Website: apple
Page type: address-validator
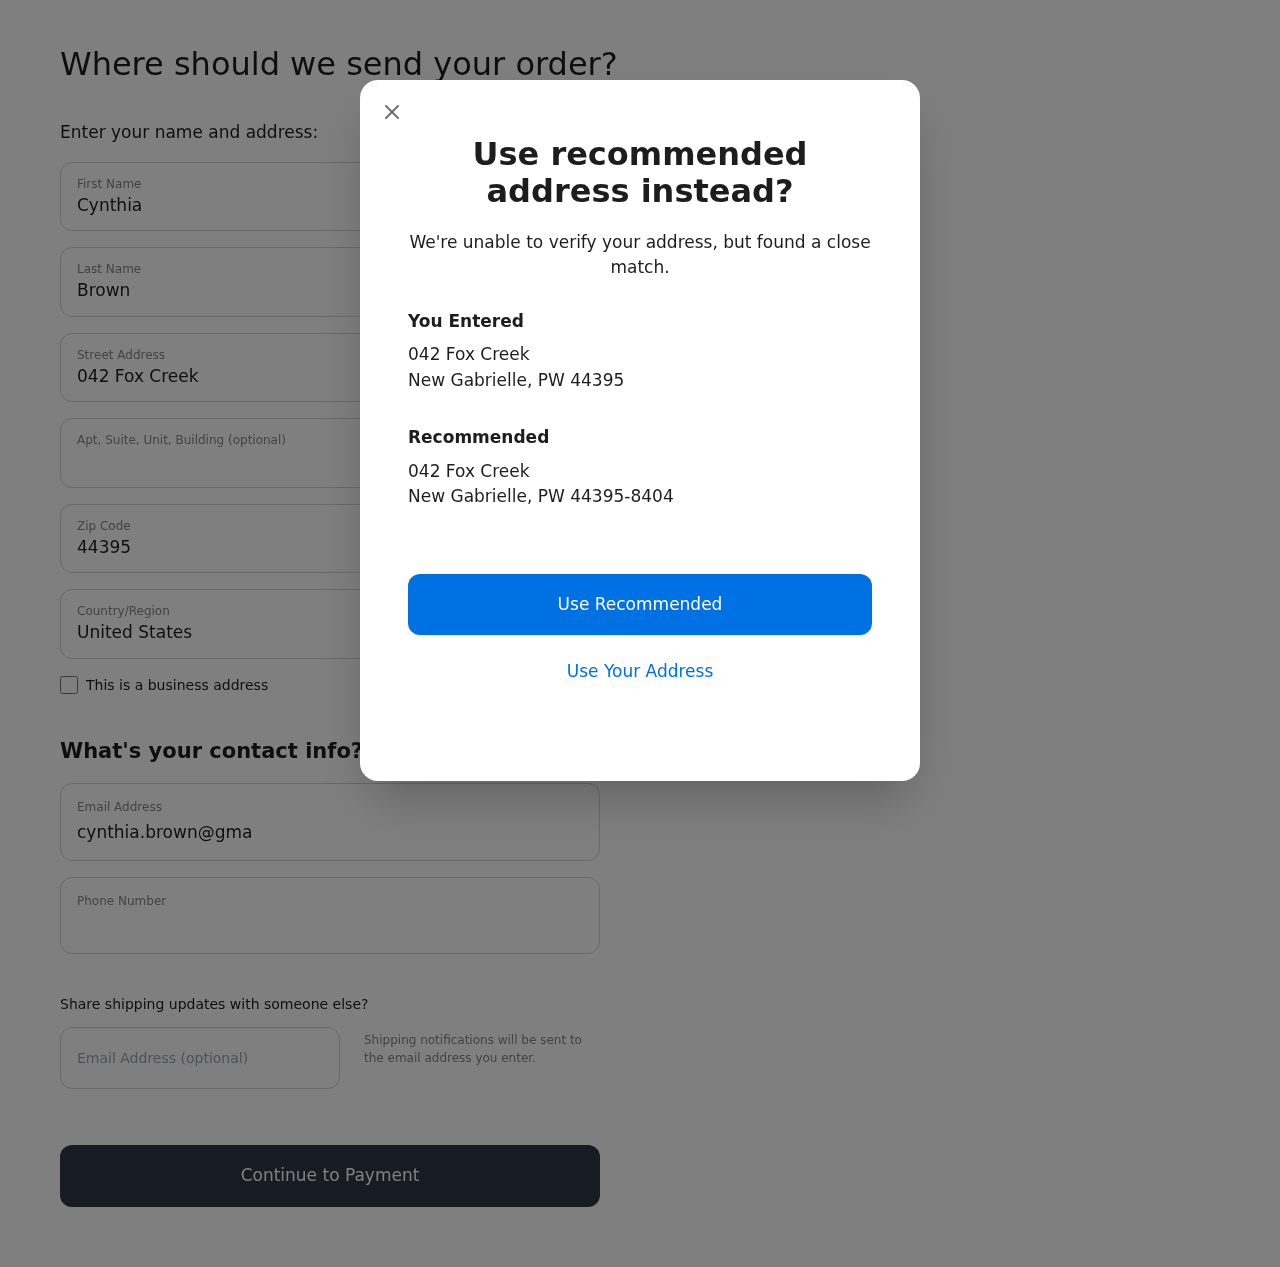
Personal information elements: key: PII_CITY
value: New Gabrielle
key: PII_COUNTRY
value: United States
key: PII_EMAIL
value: cynthia.brown@gmail.com
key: PII_FIRSTNAME
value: Cynthia
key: PII_GIFT_EMAIL
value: dphelps@hotmail.com
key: PII_LASTNAME
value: Brown
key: PII_PHONE
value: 5563761361
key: PII_POSTCODE
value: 44395
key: PII_POSTCODE_FULL
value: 44395-8404
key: PII_STATE_ABBR
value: PW
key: PII_STREET
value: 042 Fox Creek
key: PII_CITY2
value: New Gabrielle
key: PII_STATE_ABBR2
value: PW